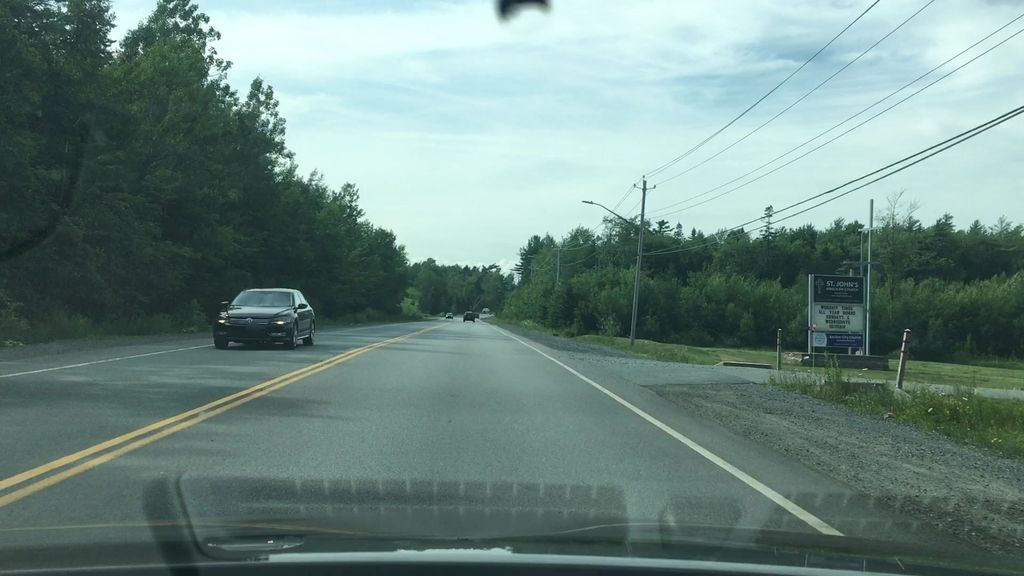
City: halifax